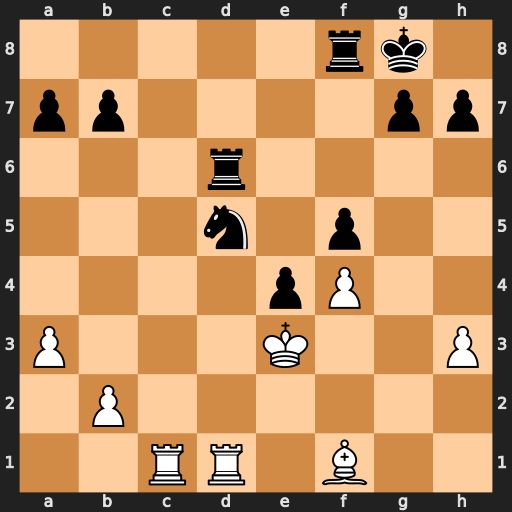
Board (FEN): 5rk1/pp4pp/3r4/3n1p2/4pP2/P3K2P/1P6/2RR1B2
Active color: w
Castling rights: -
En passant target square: -
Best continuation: Rxd5 Rxd5 Bc4 Rd8 Rd1